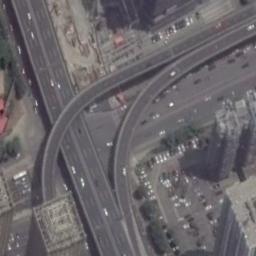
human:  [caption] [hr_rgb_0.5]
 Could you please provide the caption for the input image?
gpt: There are many cars on the road under the overpass .

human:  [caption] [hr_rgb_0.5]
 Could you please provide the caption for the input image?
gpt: The overpass is next to some houses and a parking lot .

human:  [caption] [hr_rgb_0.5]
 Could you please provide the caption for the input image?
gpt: An overpass is curved into the silhouette of a water drop .

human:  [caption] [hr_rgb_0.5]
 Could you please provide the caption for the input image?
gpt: There are many buildings around the overpass .

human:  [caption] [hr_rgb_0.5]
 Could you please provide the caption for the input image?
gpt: The directional overpass is over the roads in the commercial area .